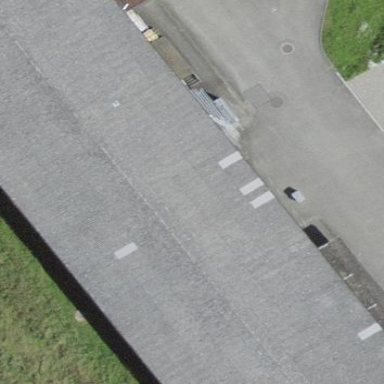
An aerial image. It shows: Industrial building.